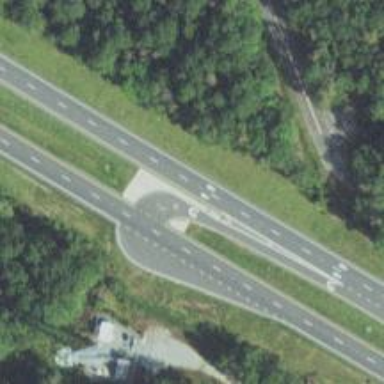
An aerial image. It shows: Trunk link highway with asphalt surface.